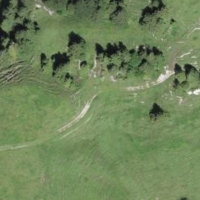
EUNIS habitat code: 23
Species observed at this site:
Bartsia alpina
Pinguicula alpina
Dryas octopetala